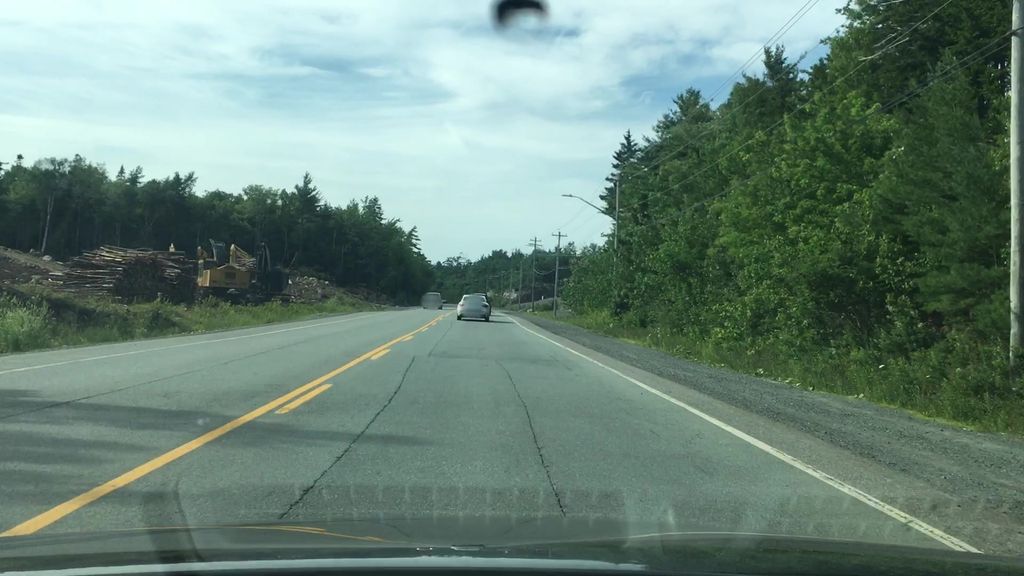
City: halifax